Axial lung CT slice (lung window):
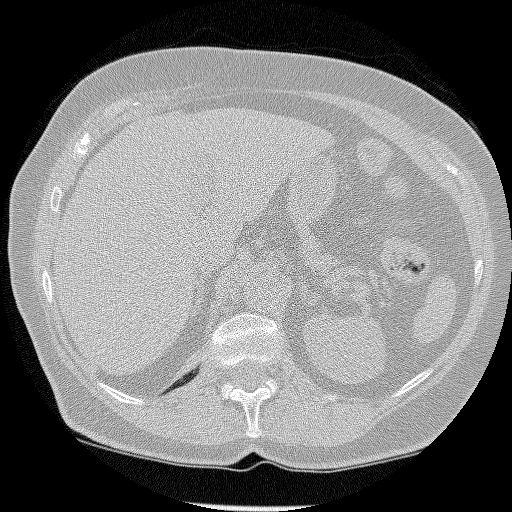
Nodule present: no